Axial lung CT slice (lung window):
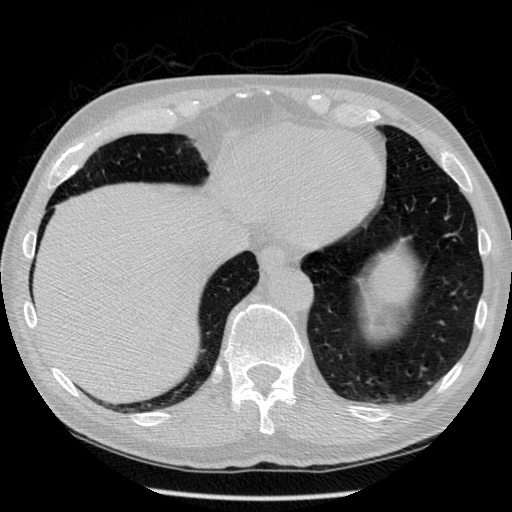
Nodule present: no